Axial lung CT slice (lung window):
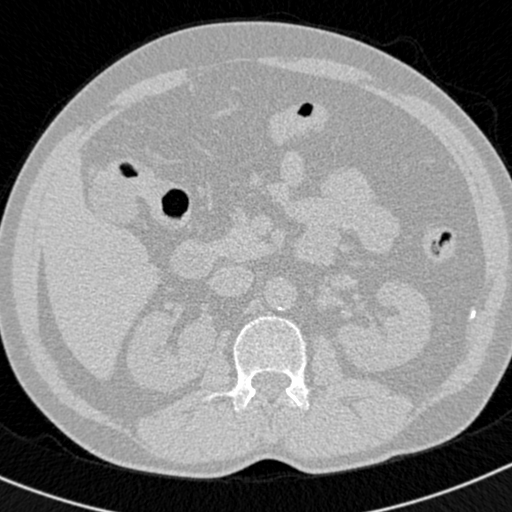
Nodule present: no